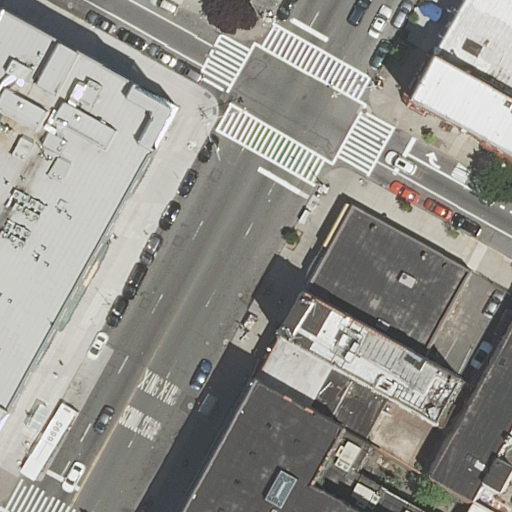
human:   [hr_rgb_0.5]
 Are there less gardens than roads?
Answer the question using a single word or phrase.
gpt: yes

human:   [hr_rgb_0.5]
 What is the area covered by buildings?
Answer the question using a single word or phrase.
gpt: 4040m2

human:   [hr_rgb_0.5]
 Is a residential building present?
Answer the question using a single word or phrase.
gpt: yes

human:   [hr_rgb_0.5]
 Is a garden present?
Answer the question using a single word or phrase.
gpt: yes

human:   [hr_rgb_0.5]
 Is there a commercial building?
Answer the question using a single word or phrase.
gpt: no

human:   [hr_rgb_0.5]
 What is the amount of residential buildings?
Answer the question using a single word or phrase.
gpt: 9

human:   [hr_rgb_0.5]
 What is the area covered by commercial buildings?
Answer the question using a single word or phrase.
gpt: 0m2

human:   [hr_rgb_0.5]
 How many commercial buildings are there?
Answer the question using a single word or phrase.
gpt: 0

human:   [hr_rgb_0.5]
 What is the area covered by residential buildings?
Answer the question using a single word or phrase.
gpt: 4040m2

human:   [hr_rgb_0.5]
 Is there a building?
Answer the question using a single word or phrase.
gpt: yes

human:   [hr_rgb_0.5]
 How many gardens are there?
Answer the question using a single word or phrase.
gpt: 1

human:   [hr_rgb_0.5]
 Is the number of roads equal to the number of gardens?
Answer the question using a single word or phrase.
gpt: no

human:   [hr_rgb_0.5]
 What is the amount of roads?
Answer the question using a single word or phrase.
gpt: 3

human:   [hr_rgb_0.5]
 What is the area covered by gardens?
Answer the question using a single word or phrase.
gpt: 0m2

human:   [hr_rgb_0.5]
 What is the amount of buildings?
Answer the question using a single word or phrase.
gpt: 9

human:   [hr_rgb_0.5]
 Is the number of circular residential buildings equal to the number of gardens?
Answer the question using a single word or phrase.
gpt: no

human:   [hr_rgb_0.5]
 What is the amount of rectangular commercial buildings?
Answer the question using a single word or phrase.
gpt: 0

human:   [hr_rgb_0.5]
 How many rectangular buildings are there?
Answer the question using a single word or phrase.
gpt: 8

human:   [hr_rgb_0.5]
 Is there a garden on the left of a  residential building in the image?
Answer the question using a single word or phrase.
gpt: yes

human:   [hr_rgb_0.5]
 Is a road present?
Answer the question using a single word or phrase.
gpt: yes

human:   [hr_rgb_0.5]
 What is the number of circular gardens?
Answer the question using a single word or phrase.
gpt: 0

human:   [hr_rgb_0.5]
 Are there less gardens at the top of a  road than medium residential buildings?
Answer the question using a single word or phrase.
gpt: yes

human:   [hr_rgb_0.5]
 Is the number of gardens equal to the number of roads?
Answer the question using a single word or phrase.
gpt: no

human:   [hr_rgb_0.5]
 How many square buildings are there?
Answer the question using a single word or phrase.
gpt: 0

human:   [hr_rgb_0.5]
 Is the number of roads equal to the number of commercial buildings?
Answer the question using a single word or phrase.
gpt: no

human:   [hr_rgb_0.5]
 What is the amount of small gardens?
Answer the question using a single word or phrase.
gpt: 1

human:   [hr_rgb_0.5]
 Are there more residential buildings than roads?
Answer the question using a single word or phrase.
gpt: yes

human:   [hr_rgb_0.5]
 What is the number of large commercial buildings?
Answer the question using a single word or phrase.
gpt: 0

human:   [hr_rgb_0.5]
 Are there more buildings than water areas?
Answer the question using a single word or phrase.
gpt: yes

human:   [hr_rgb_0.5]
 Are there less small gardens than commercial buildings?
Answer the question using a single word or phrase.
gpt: no

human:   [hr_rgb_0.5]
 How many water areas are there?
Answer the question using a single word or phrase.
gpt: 0

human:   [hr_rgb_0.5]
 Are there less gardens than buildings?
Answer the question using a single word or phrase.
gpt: yes

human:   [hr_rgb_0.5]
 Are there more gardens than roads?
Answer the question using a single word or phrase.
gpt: no

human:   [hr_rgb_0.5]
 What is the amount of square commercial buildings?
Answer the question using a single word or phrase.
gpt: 0

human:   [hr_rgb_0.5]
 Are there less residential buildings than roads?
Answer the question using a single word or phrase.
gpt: no

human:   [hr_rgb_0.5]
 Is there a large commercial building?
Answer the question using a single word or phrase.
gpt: no

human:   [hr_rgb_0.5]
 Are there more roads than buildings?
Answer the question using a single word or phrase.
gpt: no

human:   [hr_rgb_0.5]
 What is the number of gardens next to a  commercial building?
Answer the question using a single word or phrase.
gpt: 0

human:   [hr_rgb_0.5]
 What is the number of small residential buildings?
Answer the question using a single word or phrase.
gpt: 1

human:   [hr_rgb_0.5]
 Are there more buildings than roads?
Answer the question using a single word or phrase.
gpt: yes

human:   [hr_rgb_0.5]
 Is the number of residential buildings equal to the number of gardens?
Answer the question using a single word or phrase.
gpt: no

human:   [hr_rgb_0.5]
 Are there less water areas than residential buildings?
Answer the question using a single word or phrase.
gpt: yes

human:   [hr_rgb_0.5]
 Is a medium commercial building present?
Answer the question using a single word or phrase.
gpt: no

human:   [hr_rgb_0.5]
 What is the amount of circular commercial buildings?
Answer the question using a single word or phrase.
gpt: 0

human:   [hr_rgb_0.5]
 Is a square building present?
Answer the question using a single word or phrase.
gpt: no

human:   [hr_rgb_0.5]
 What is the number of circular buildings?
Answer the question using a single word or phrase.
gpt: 0

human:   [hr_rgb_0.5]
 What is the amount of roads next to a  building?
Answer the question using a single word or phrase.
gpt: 3

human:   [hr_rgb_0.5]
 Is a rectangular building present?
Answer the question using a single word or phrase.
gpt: yes

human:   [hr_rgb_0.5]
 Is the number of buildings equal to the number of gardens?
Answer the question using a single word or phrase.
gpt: no

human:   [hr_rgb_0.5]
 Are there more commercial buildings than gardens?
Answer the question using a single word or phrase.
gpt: no

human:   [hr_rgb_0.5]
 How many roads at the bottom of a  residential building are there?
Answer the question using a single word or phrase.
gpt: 1

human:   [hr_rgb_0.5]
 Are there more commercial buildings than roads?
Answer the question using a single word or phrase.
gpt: no

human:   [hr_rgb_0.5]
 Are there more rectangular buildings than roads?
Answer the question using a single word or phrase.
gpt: yes

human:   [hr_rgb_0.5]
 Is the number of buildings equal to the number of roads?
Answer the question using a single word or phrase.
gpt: no

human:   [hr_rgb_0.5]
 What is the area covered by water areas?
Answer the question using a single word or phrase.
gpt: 0m2

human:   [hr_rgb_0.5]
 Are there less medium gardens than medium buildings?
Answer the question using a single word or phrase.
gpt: yes

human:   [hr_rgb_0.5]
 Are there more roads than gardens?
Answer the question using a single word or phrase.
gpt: yes

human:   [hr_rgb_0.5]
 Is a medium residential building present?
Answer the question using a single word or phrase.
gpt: yes

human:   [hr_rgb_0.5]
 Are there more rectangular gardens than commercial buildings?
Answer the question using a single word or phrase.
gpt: yes

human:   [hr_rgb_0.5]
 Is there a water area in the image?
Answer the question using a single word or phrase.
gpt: no

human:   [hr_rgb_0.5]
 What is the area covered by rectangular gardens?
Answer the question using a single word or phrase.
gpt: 0m2

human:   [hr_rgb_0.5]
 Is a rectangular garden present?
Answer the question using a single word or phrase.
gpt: yes

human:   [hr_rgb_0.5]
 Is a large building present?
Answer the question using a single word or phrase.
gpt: yes

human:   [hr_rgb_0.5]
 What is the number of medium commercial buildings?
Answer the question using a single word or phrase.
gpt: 0